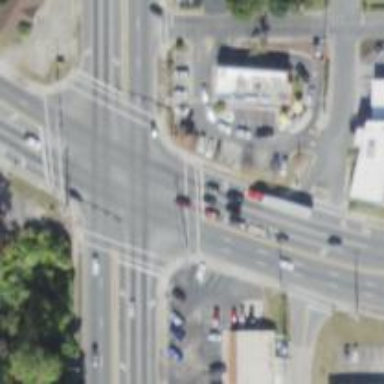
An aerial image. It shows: Crossing road.